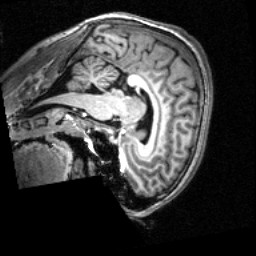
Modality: T1w
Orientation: sagittal
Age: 22
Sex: male